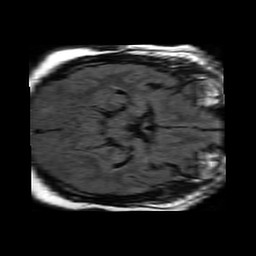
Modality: FLAIR
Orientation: axial
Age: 54
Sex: male
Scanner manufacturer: philips
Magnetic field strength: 1.5 T
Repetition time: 6 s
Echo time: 0.12 s